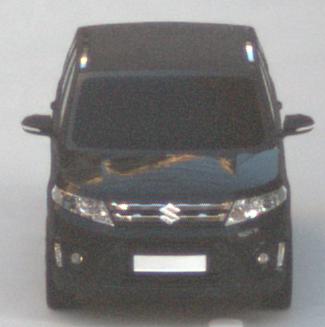
Make: Suzuki
Model: Vitara 1.6
Detailed model: Vitara (LY)
Model produced from: 2015/04
Model produced until: 2018/08
Doors: 5
Color: black
Road condition: dry road
Daytime: sunrise or sunset
Contrast: low contrast